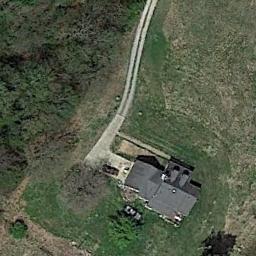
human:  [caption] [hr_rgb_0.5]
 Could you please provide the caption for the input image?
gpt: The room is surrounded by trees .

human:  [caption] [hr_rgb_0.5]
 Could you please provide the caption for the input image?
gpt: In a sparse residential area there is a house and a road surrounded by grass .

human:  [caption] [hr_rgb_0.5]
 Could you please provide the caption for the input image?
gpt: There is a road next to the sparse residential .

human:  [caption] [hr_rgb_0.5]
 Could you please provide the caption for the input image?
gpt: The sparse residential is on the grass next to some trees and a road .

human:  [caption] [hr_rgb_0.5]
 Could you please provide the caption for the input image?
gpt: A sparse residential area with a black building on the green meadow .